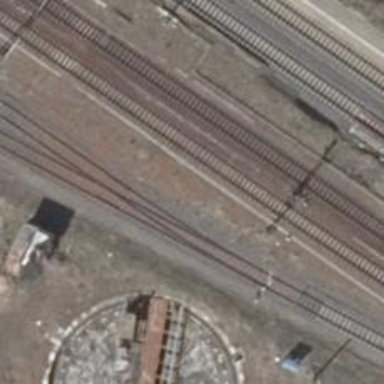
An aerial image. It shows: Abandoned railway.